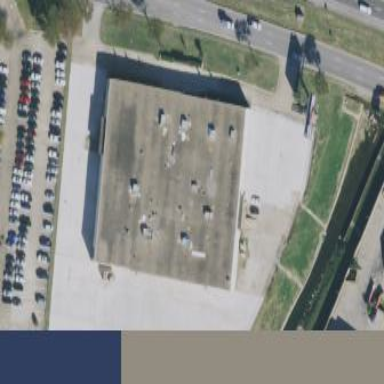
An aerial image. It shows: Commercial building.